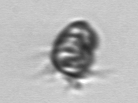
Label: Ciliophora